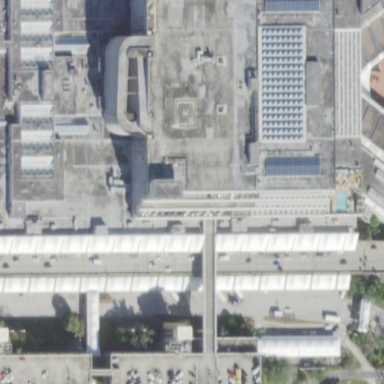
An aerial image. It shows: Transportation building that serves as railway station and public transport station. It has terminal for airports.